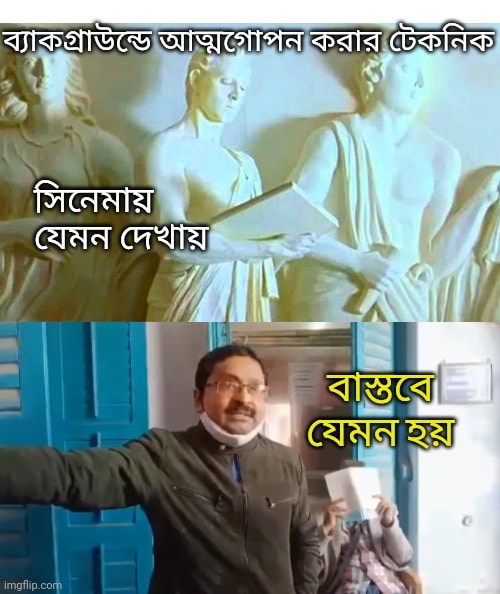
Text: ব্যাকগ্রাউন্ডে আত্মগোপন করার টেকনিক, সিনেমায় যেমন দেখায়, বাস্তবে যেমন হয়
Label: Non Hate